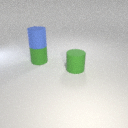
large green rubber cylinder to the left of large green rubber cylinder